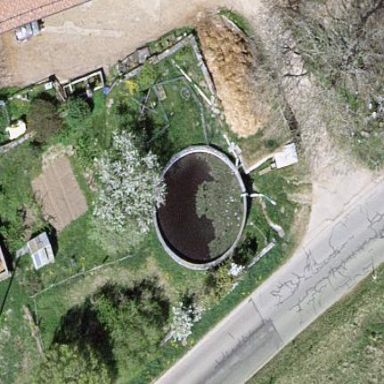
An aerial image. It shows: Storage tank building.